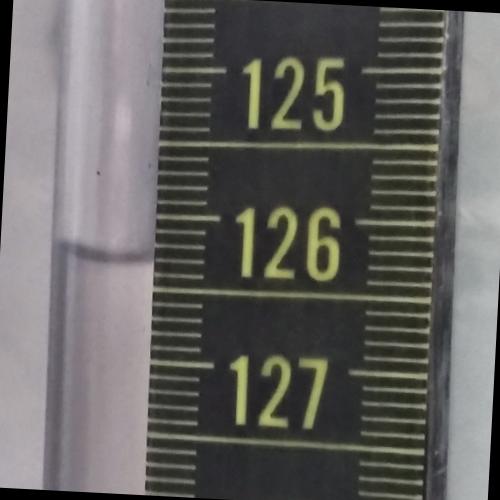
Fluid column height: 126.3 cm